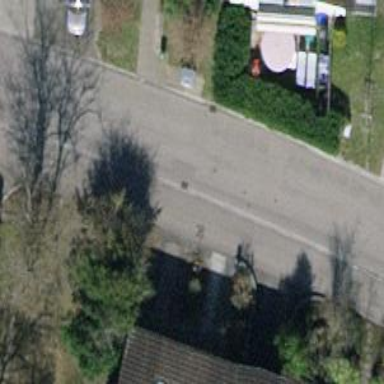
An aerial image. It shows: Residential road with asphalt surface.